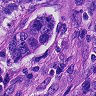
Metastatic tissue present: yes